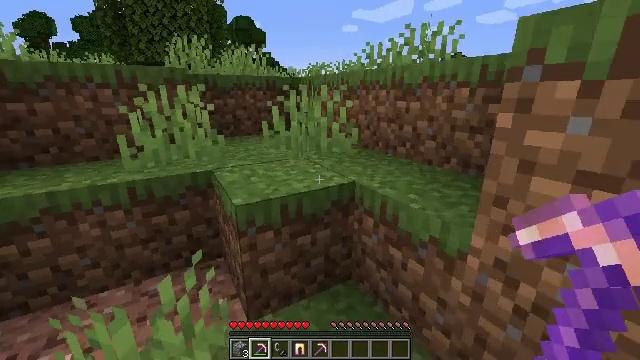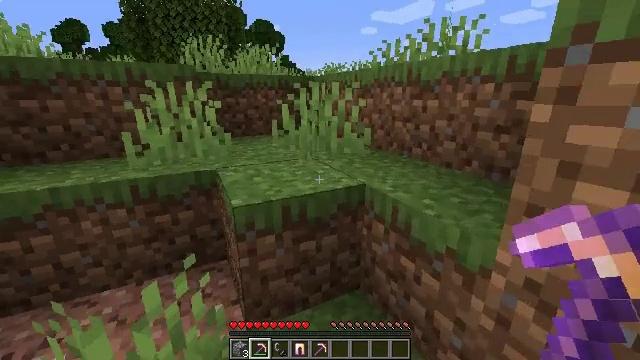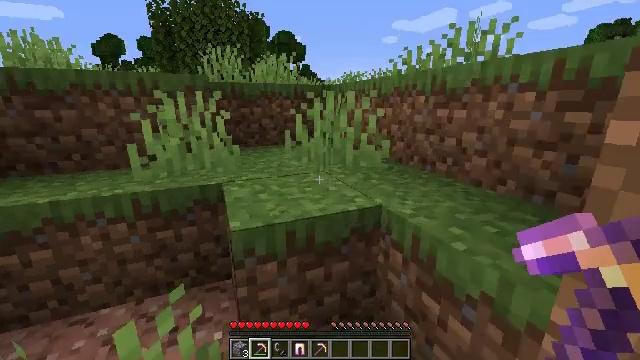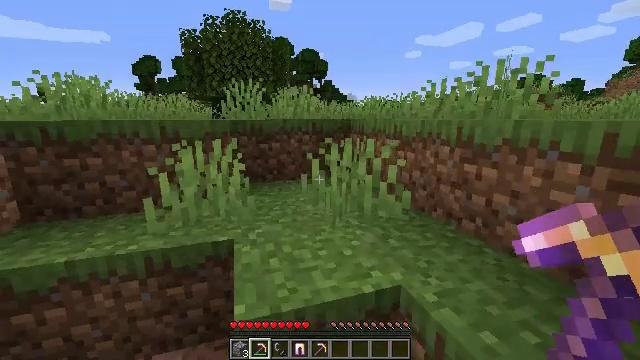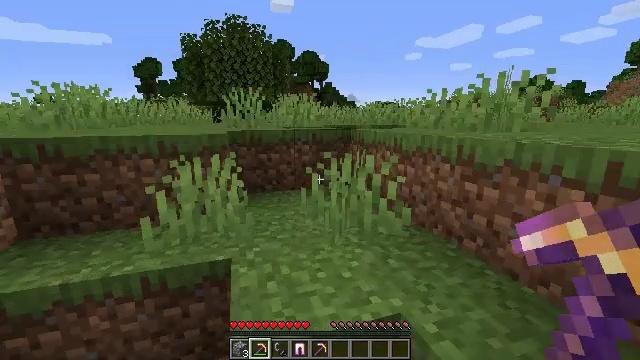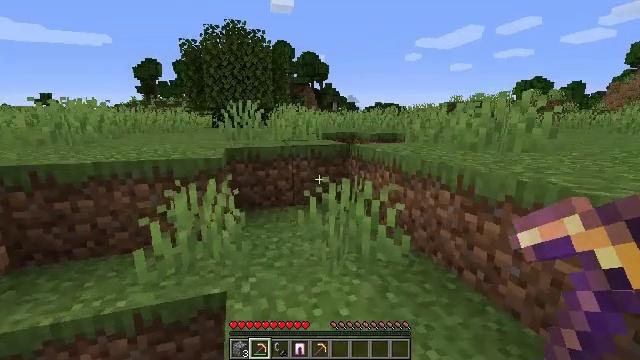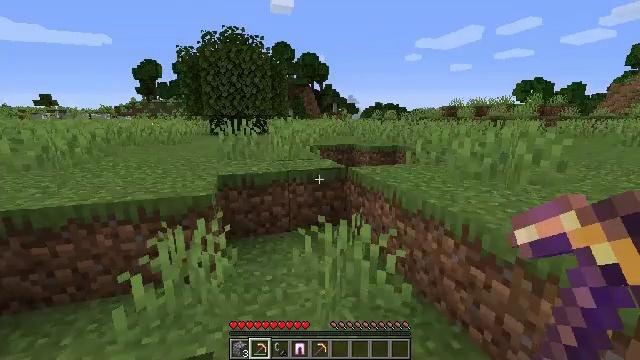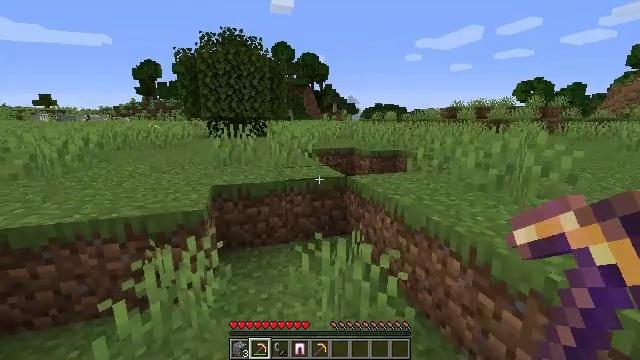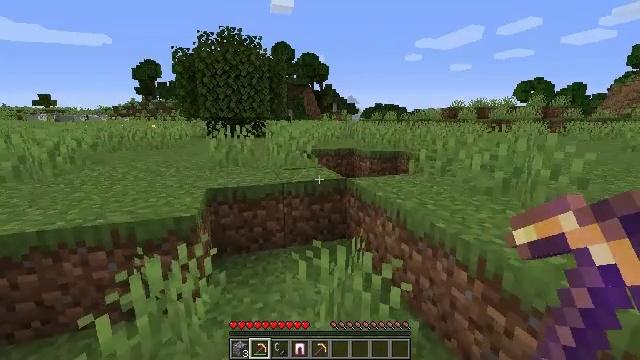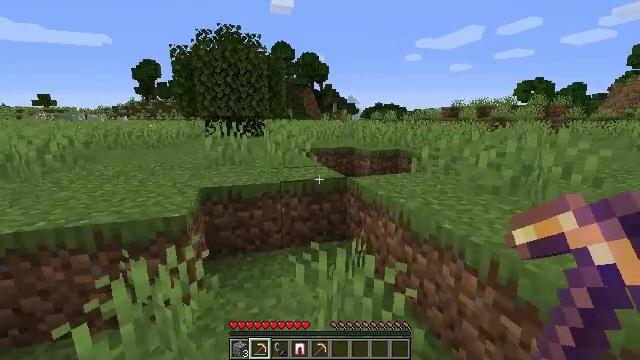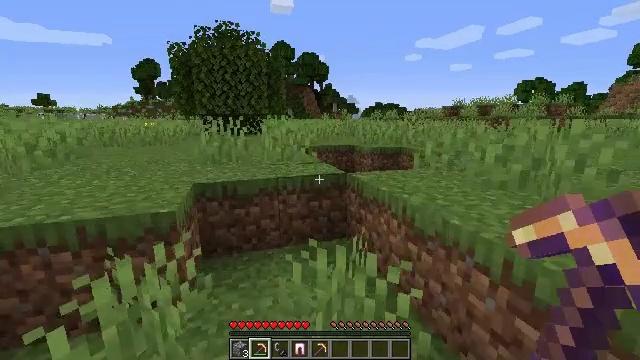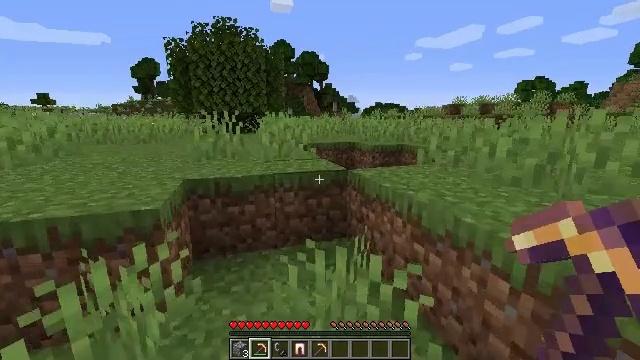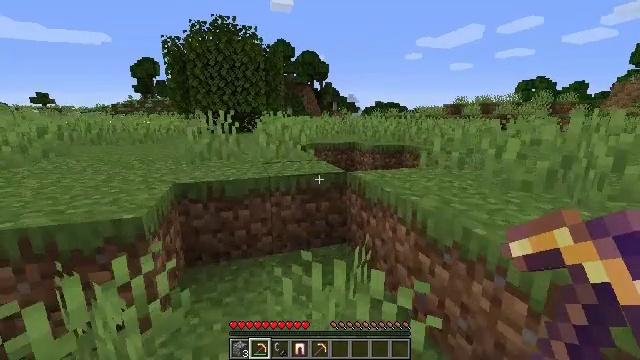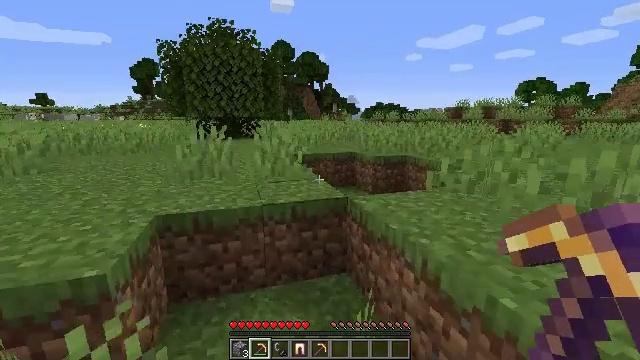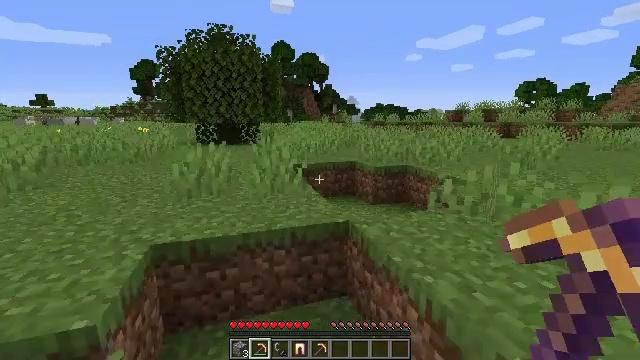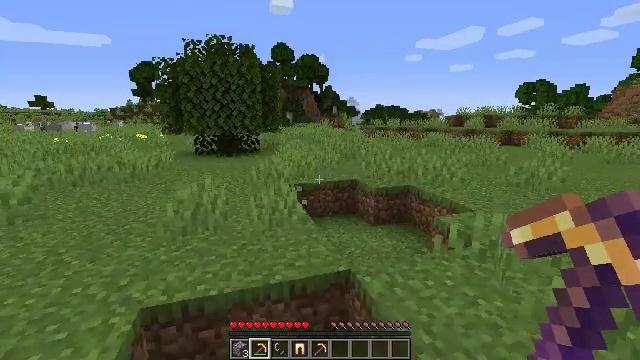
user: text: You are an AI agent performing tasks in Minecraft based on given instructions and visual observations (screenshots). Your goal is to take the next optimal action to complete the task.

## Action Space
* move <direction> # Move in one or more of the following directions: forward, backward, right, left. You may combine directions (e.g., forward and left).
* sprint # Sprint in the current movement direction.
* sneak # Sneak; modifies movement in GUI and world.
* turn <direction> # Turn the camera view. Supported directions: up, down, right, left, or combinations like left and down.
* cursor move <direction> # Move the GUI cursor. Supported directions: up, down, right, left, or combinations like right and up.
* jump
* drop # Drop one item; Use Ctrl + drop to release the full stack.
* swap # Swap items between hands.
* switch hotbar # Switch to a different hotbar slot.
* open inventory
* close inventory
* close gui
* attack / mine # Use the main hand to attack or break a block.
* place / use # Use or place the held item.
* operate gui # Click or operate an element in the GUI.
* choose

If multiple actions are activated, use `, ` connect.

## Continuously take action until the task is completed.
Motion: motion action
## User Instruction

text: Remove oak leaves from branches.
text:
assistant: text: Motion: move forward, turn left, jump
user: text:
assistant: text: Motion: move forward, turn left and up, jump
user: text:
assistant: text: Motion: move forward, turn left and up, jump
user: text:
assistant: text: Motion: move forward, jump
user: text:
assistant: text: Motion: move forward, jump
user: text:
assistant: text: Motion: move forward, jump
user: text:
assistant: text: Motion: move forward, jump
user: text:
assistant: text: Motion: move forward, jump
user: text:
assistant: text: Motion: move forward, jump
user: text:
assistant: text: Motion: move forward, jump
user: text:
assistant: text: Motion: move forward, jump
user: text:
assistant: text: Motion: move forward, jump
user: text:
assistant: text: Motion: move forward, jump
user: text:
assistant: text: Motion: move forward, jump
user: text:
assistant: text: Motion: move forward, jump
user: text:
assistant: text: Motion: move forward, jump
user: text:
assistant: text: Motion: move forward, jump
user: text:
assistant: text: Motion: move forward, jump
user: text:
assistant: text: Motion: move forward, jump
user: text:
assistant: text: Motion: move forward, jump
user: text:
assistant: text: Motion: move forward, jump
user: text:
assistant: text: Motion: move forward, jump
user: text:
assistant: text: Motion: move forward, jump
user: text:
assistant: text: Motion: move forward, jump
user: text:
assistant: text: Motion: move forward, jump
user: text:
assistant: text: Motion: move forward, turn left, jump
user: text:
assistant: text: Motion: move forward, turn left and down, jump
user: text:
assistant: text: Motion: move forward, turn left and down, jump
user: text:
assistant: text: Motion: move forward, turn left, jump
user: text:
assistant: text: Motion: move forward